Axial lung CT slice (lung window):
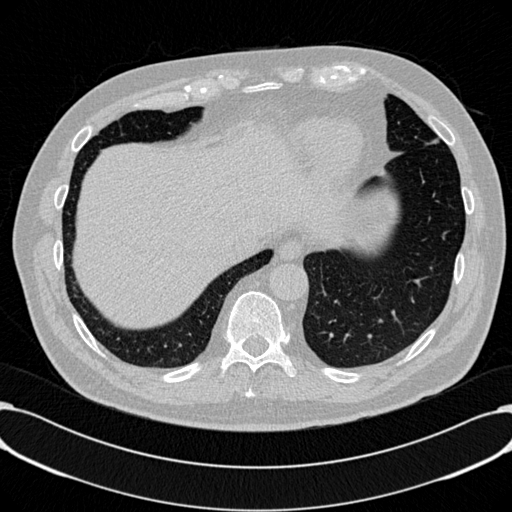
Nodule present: no